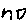
Label: zigzag